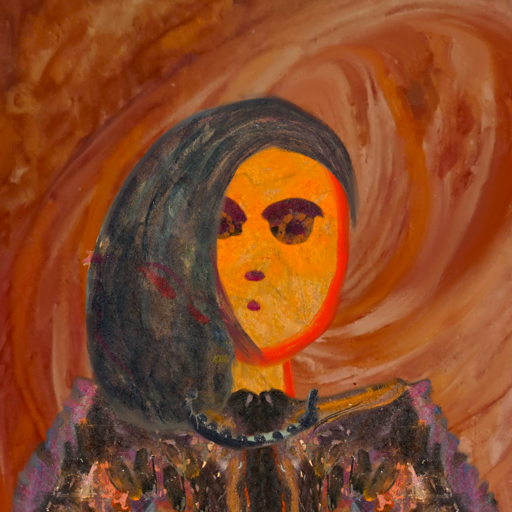
Background: Pious_Lady, Head And Neck Front: Sisters, Face Front: Doll, Bust: Gypsy_Queen, Hair Front: Gypsy_Mother, Head Accessory: Blank, Second Necklace: Blank, Necklace: Childish, Baby: Blank